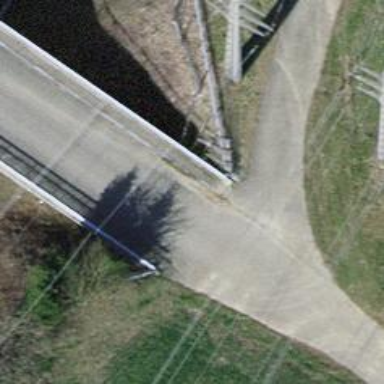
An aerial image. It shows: Bridge over well-constructed track.